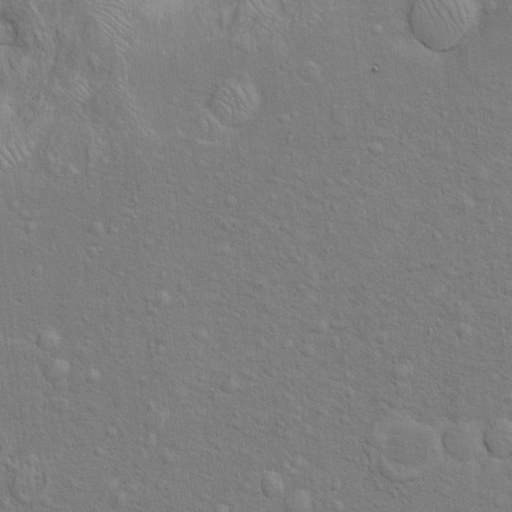
Classes present: Background, Cone